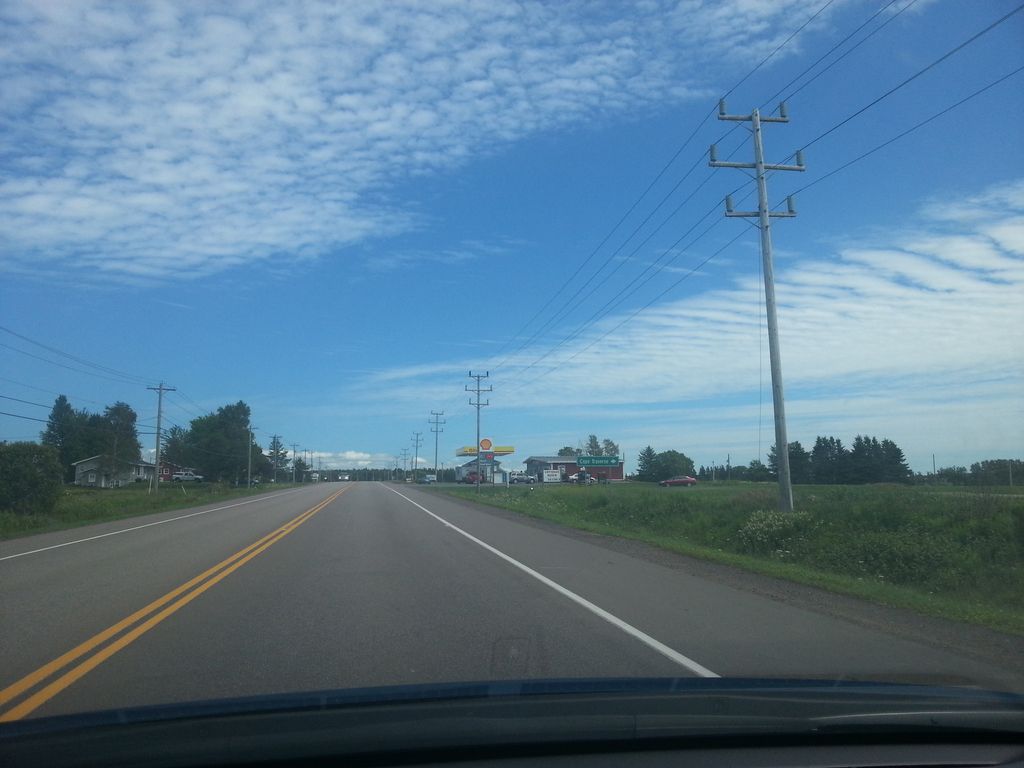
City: charlottetown